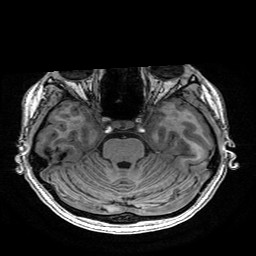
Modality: T1w
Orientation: coronal
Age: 22
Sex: female
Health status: healthy
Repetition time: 2.53 s
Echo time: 0.0034 s